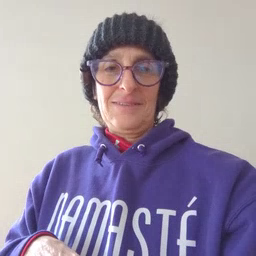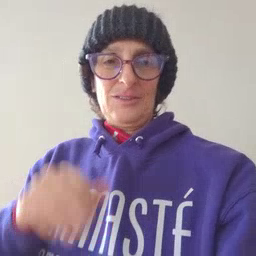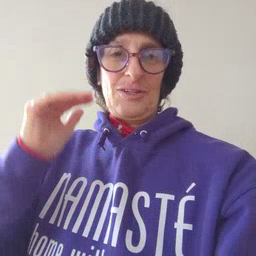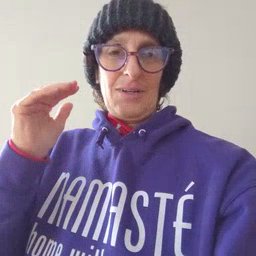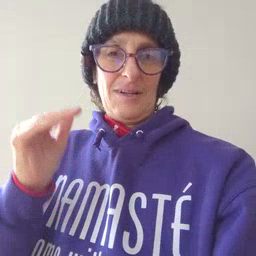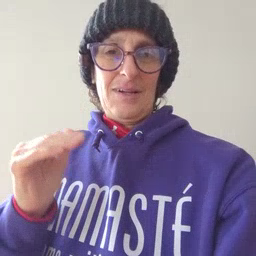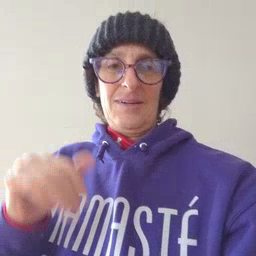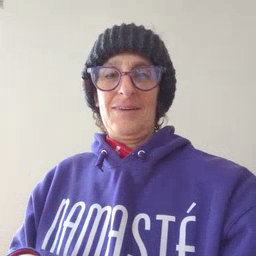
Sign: child